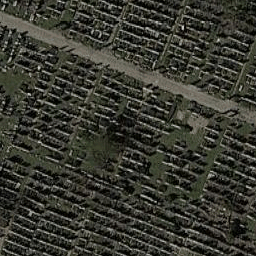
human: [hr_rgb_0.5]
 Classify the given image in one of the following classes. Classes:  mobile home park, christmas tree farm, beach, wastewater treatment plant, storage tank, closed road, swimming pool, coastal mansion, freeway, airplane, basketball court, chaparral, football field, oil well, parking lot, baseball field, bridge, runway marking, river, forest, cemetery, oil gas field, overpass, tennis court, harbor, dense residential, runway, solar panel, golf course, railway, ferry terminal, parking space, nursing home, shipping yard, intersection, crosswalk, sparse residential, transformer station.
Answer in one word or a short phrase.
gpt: cemetery